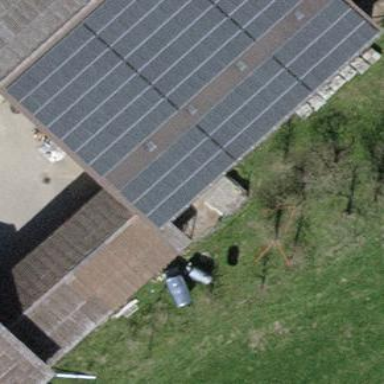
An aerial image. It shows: Solar photovoltaic panel generator producing electricity in small installation.